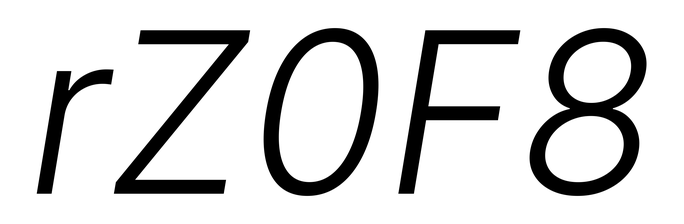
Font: Inter-Italic_Light_Italic